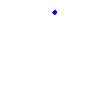
Particle: kaon